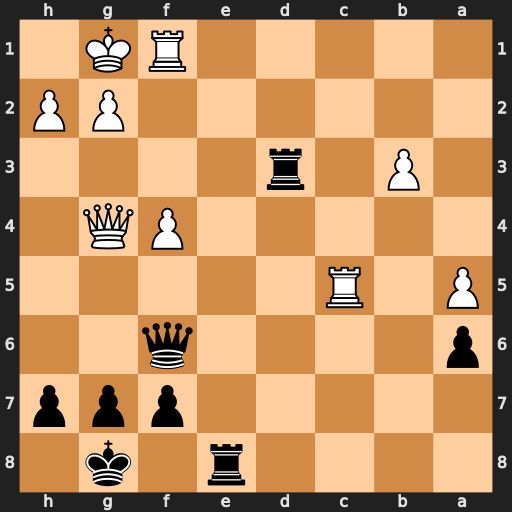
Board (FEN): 4r1k1/5ppp/p4q2/P1R5/5PQ1/1P1r4/6PP/5RK1
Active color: b
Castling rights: -
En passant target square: -
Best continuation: Qd4+ Kh1 Qxc5